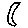
Label: moon